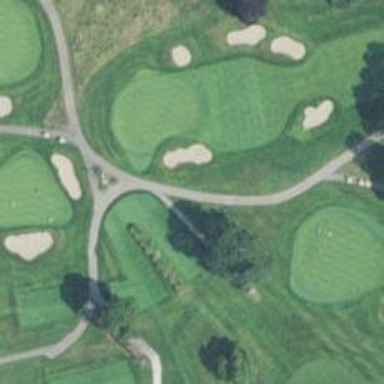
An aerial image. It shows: Path for both roads and golfers.